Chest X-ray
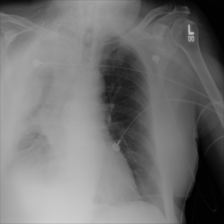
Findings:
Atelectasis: negative
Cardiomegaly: negative
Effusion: negative
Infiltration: negative
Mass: positive
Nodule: negative
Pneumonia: negative
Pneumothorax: negative
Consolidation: negative
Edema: negative
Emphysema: negative
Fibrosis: negative
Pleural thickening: negative
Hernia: negative